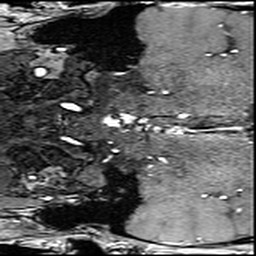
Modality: angio
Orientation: coronal
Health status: ill
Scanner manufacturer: siemens
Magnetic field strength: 3 T
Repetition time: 0.023 s
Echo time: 0.00418 s